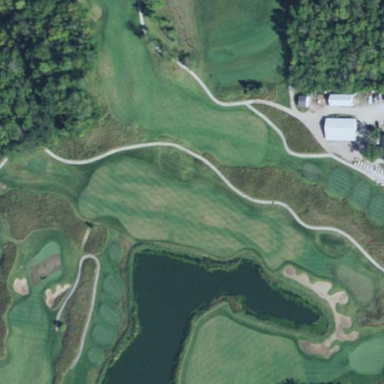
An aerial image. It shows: Rough area on grassy golf course.